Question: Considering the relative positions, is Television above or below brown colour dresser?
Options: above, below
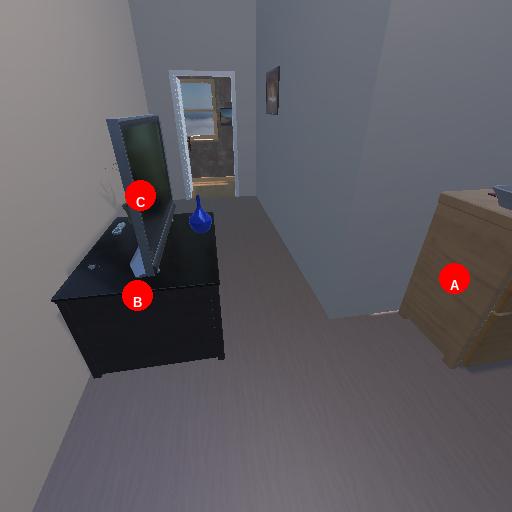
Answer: above